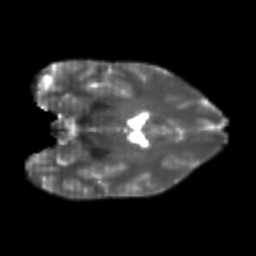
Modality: T2w
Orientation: coronal
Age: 23
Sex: female
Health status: healthy
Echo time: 0.074 s